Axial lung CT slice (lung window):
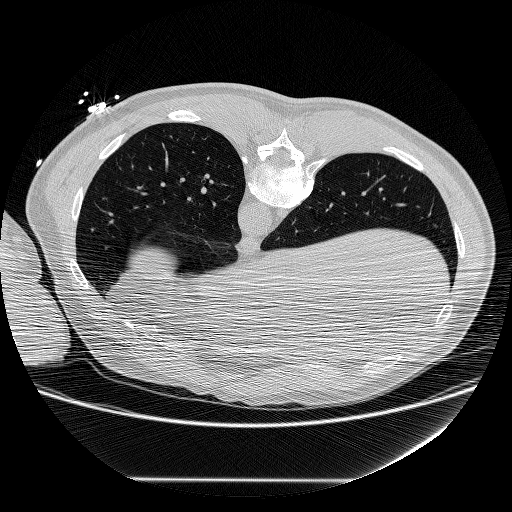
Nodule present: no